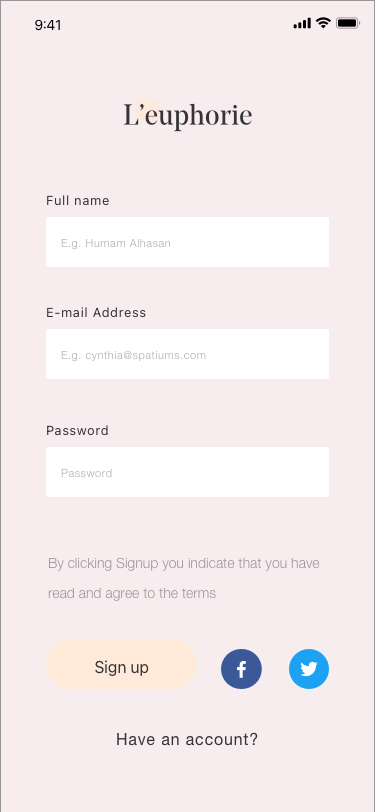
Text in this UI design:
Have an account?
By clicking Signup you indicate that you have read and agree to the terms